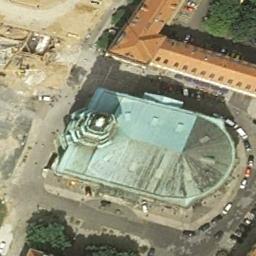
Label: church